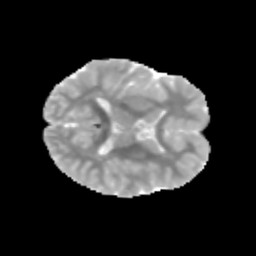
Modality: MD
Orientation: axial
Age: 9
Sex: male
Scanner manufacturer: siemens
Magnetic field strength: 3 T
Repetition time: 3.8 s
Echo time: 0.07 s